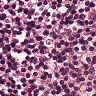
Metastatic tissue present: no